Question: I have a spreadsheet containing Record Number, Account, Start, and Finish Date.
I am attempting to get a count of the number of times a retest was done within 14 days of the end date. I have been able to write the code to get the distinct occurrences of the dates but I am having trouble with the counts.
[
'''
Sub DistinctObs()
Dim ws As Worksheet
Dim nws As Worksheet
Dim lRow As Long, i As Long, j As Long
Dim col As New Collection
Dim Itm
Dim cField As String
Const deLim As String = "#"
ThisWorkbook.Sheets.Add(After:=ThisWorkbook.Sheets(ThisWorkbook.Sheets.Count)).Name = "DistinctObs"
Set ws = ThisWorkbook.Sheets(1)
Set nws = ThisWorkbook.Sheets("DistinctObs")
With ws
lRow = .Range("A" & .Rows.Count).End(xlUp).Row
For i = 2 To lRow
cField = .Range("A" & i).Value & deLim & _
.Range("B" & i).Value & deLim & _
.Range("G" & i).Value & deLim & _
.Range("I" & i).Value
On Error Resume Next
col.Add cField, CStr(cField)
On Error GoTo 0
Next i
i = 2
.Range("A1:B1").Copy nws.Range("A1")
.Range("G1").Copy nws.Range("C1")
.Range("I1").Copy nws.Range("D1")
nws.Range("E1").Value = "Count"
For Each Itm In col
nws.Range("A" & i).Value = Split(Itm, deLim)(0)
nws.Range("B" & i).Value = Split(Itm, deLim)(1)
nws.Range("C" & i).Value = Split(Itm, deLim)(2)
nws.Range("D" & i).Value = Split(Itm, deLim)(3)
For j = 2 To lRow
cField = .Range("A" & j).Value & deLim & _
.Range("B" & j).Value & deLim & _
.Range("G" & j).Value & deLim & _
.Range("I" & j).Value
If Itm = cField Then nCount = nCount + 1
Next
nws.Range("E1" & i).Value = nCount
i = i + 1
nCount = 0
Next Itm
End With
End Sub
'''
This code results in this filtered data list
<URL>
This is the desired result that I am having trouble implementing in code.
<URL>
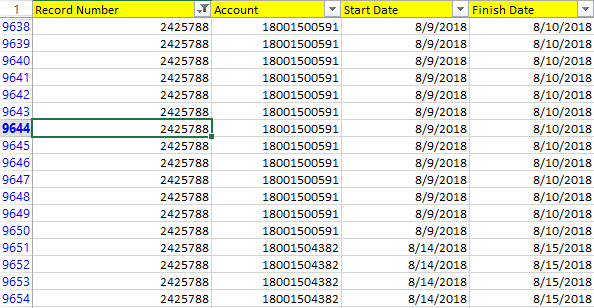
Answer: Okay bear with me, this was a little tricky. Here is the code I used. I had the sample data in 'Sheet1' and the destination table was in 'Sheet2.
It's important to have your data sorted by Record Number, Smallest to Largest, then Finish Date, Oldest to Newest.
'''
Option Explicit
Sub Test()
Dim i As Long, j As Long, recordnumber As Long
Dim sht1 As Worksheet, sht2 As Worksheet
Dim lastdate As Date
Set sht1 = ThisWorkbook.Worksheets("Sheet1")
Set sht2 = ThisWorkbook.Worksheets("Sheet2")
j = 2
For i = 2 To sht1.Cells(sht1.Rows.Count, 1).End(xlUp).Row
If i = 2 Then
sht2.Range(sht2.Cells(j, 1), sht2.Cells(j, 4)).Value = _
sht1.Range(sht1.Cells(i, 1), sht1.Cells(i, 4)).Value
recordnumber = sht2.Cells(j, 1).Value
lastdate = sht2.Cells(j, 4).Value
End If
If i > 2 Then
'make a new line for new record
If sht1.Cells(i, 1).Value > recordnumber Then
j = j + 1
sht2.Range(sht2.Cells(j, 1), sht2.Cells(j, 4)).Value = _
sht1.Range(sht1.Cells(i, 1), sht1.Cells(i, 4)).Value
recordnumber = sht2.Cells(j, 1).Value
lastdate = sht2.Cells(j, 4).Value
'increase retest count
ElseIf sht1.Cells(i, 1).Value = sht2.Cells(j, 1).Value And _
sht1.Cells(i, 4).Value - sht2.Cells(j, 4).Value > 0 And _
sht1.Cells(i, 4).Value - sht2.Cells(j, 4).Value < 14 And _
sht1.Cells(i, 4).Value <> lastdate Then
sht2.Cells(j, 5).Value = sht2.Cells(j, 5).Value + 1
lastdate = sht1.Cells(i, 4).Value
'make new line for same record, new date 14 days out
ElseIf sht1.Cells(i, 1).Value = sht2.Cells(j, 1).Value And _
sht1.Cells(i, 4).Value - sht2.Cells(j, 4).Value > 14 Then
j = j + 1
sht2.Range(sht2.Cells(j, 1), sht2.Cells(j, 4)).Value = _
sht1.Range(sht1.Cells(i, 1), sht1.Cells(i, 4)).Value
recordnumber = sht2.Cells(j, 1).Value
lastdate = sht2.Cells(j, 4).Value
End If
End If
Next i
End Sub
'''
Sample data:
<URL>
After result on 'Sheet2':
<URL>